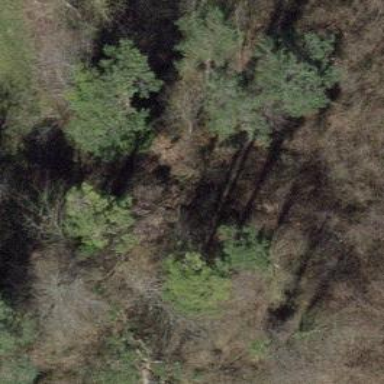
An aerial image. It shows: Forest area.